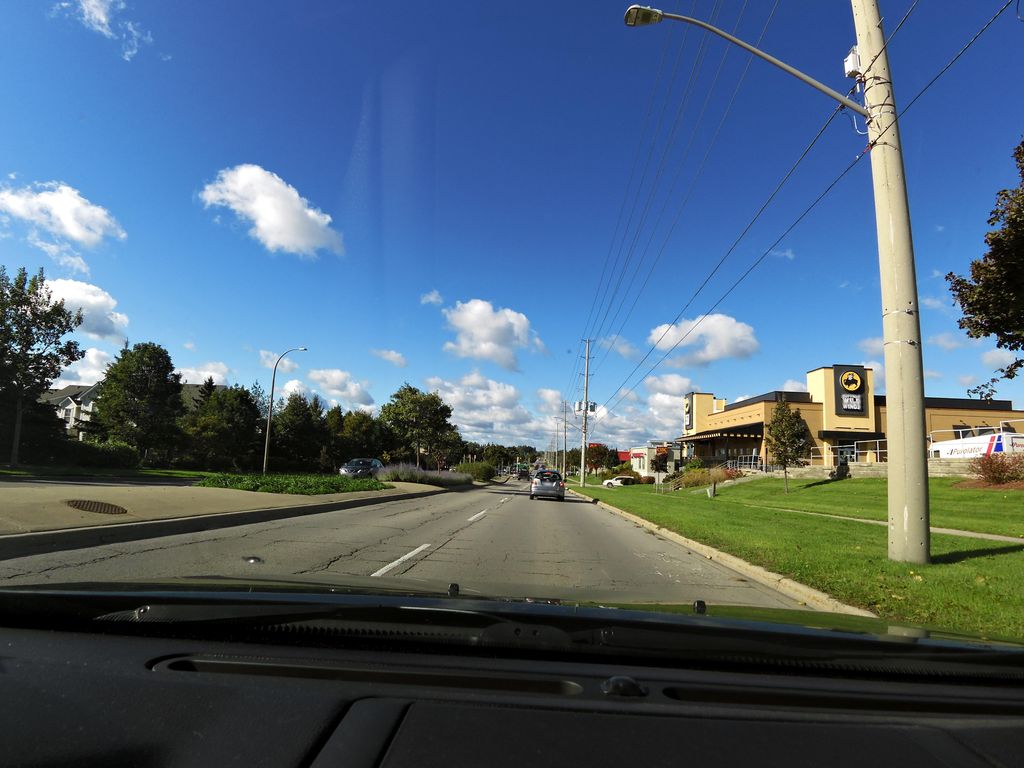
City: hamilton